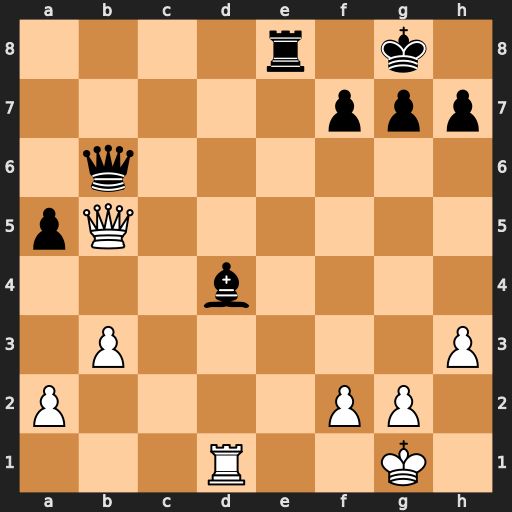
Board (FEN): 4r1k1/5ppp/1q6/pQ6/3b4/1P5P/P4PP1/3R2K1
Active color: w
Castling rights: -
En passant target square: -
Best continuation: Qxe8#